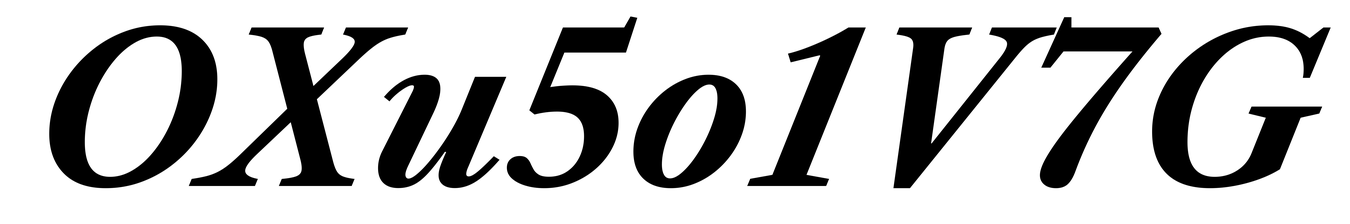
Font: LibreCaslonText-Italic_Bold_Italic